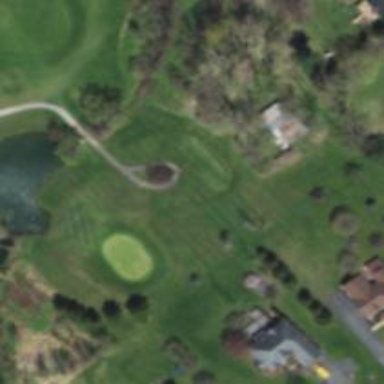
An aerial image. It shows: View of golf hole.